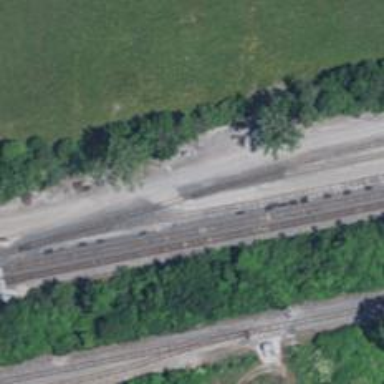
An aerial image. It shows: Railway yard.